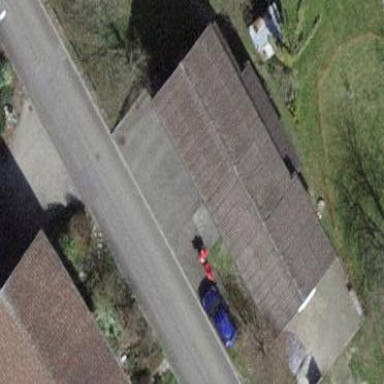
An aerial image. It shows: Shed with tiled roof.